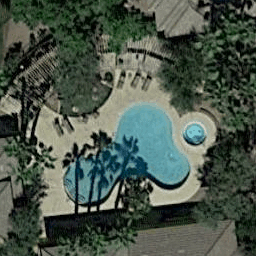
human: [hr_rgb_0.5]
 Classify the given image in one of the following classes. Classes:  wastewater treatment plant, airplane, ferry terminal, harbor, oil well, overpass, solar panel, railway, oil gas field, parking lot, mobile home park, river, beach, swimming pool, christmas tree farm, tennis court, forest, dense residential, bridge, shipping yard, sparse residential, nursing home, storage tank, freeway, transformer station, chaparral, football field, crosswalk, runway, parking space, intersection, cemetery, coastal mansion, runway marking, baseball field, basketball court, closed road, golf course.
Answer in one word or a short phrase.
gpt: swimming pool